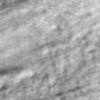
Label: no_change